Question: Im trying to make an sql function that displays the highest value however all the variations of the MAX function i use, still turn up with an empty image. What's going on here? how do i fix this?
//displays no image and doesn't give any errors
'''
$result = mysql_query("SELECT MAX(id) AS id FROM people") or die (mysql_error());
'''
//displays image 87
'''
$result = mysql_query("SELECT * FROM people WHERE id = 87") or die (mysql_error());
'''

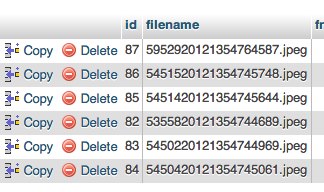
Answer: It shouldn't display an image, it should give a result of 87.
See <URL>
You could do:
'''
select * from people order by id desc limit 0, 1
'''
which should give you the latest image by ID.
To make this dynamic and allow a next button you would need to store the value of image being viewed. When the next button is clicked you could then do
'''
select * from people order by id desc limit 1, 1 //Start at row 1, bring back 1.
'''
See <URL>
You would need to use PHP to assign the values in limit and your next link though. To do this you would need to have link like so:
'''
<a href="www.mysite.com/page?imagecount=1">Next</a>
'''
Then using PHP you could:
'''
<?php
if (isset($_GET["imagecount"]))
$next = (int)$_GET["imagecount"]; //Don't forget the (int) cast to avoid SQL injection!!!
else
$next = 0;
$result = mysql_query("select * from people order by id desc limit $next, 1") or die(mysql_error());
?>
'''
TO expand on the link, you could then make your link dynamic:
'''
<a href="www.mysite.com/page?imagecount=<?php echo $next+1; ?>">Next</a>
'''